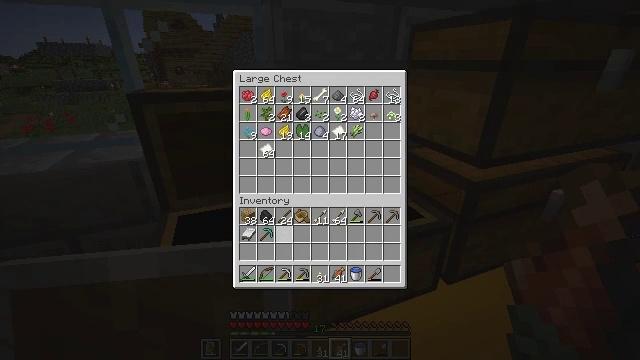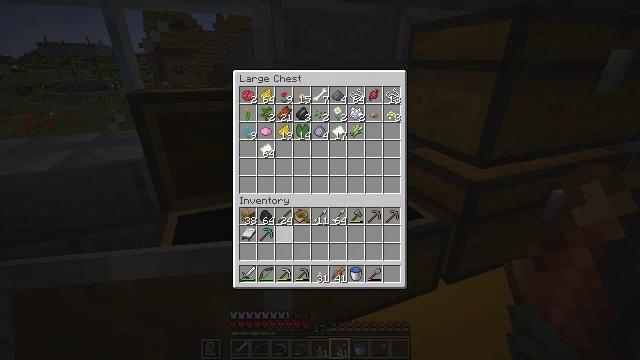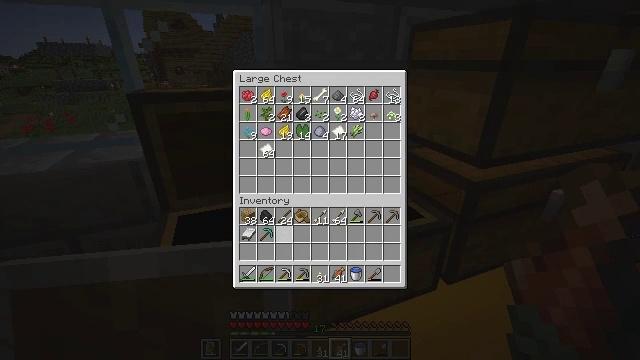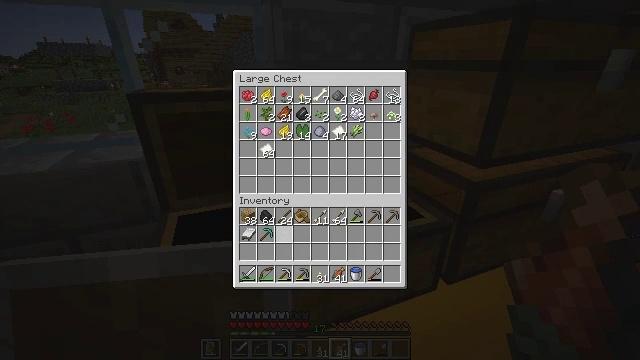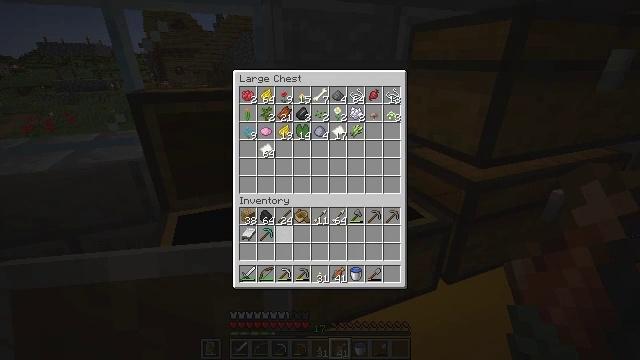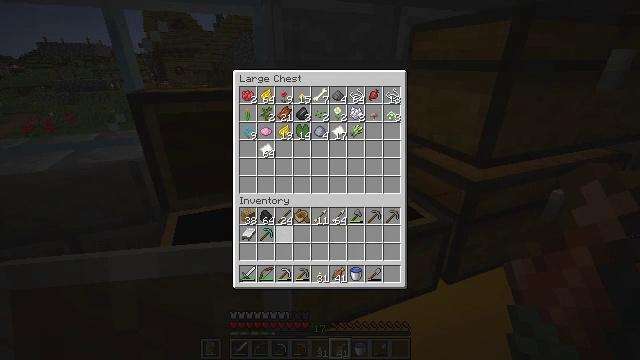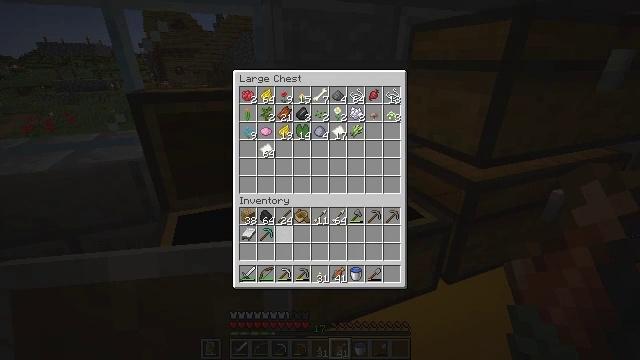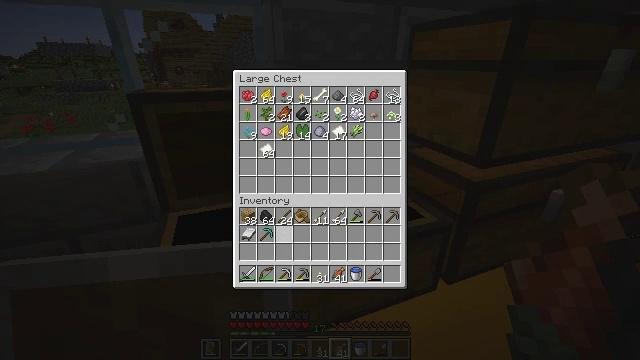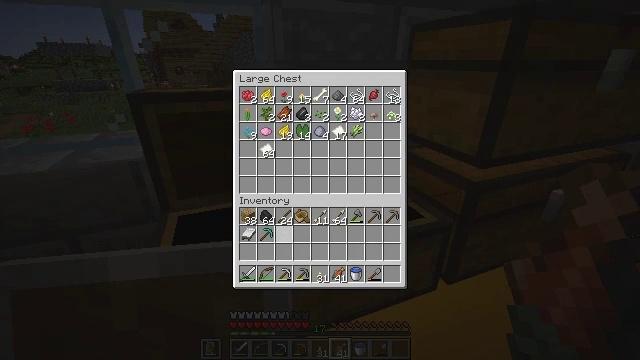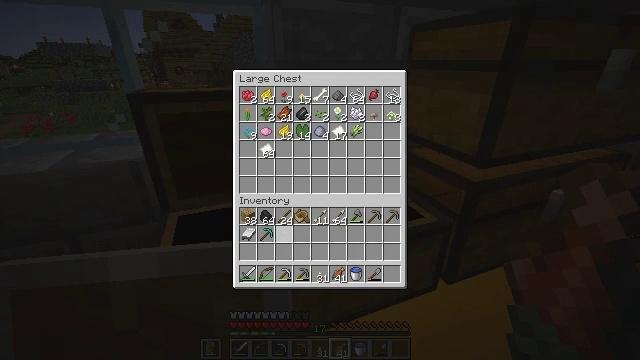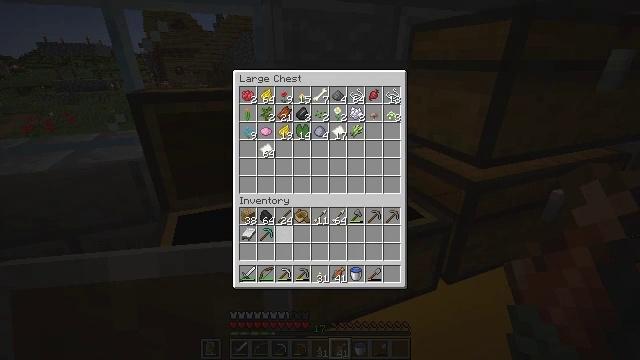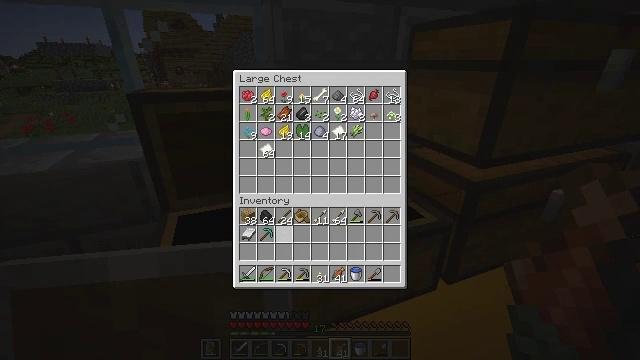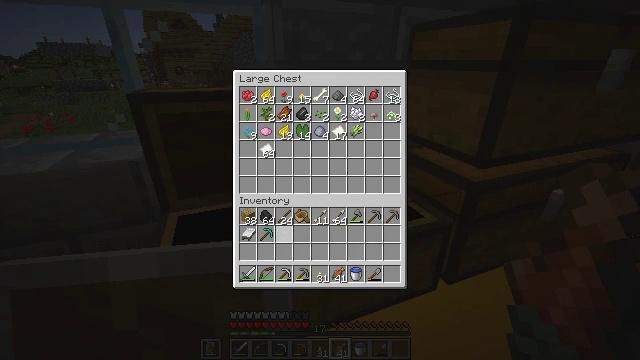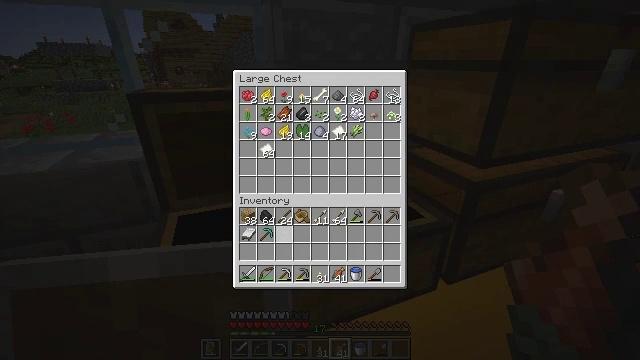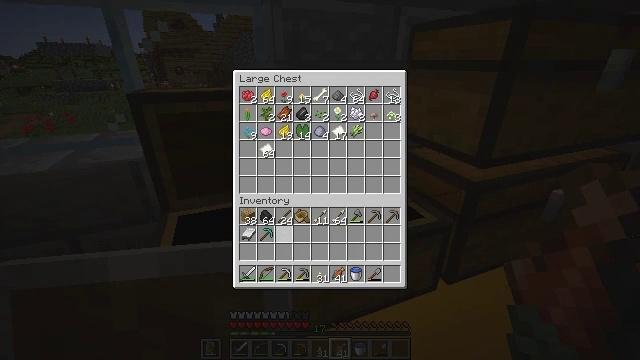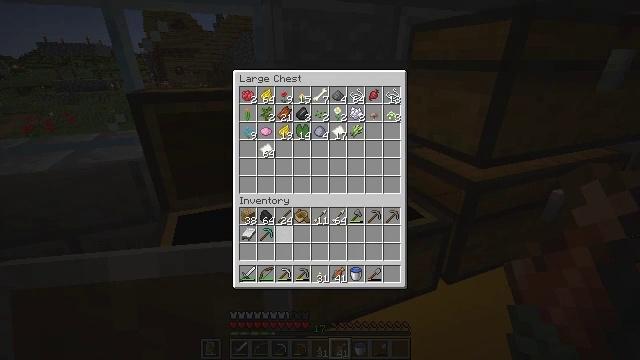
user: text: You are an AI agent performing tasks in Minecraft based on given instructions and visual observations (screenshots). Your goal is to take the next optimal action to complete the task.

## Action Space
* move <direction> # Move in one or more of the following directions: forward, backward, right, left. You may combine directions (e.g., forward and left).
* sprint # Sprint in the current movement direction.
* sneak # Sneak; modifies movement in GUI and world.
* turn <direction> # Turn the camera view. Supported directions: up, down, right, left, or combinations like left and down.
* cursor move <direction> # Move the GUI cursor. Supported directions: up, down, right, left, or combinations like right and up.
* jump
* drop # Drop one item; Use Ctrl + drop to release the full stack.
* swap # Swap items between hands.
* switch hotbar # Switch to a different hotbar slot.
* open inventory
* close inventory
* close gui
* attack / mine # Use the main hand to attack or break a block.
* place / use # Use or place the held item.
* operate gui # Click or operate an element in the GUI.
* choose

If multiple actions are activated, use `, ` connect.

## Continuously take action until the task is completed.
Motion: motion action
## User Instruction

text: Hunt a salmon.
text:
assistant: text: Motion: no_op
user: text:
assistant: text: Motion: no_op
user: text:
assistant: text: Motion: no_op
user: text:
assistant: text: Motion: no_op
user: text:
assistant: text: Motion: no_op
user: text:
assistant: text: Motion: no_op
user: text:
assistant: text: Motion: no_op
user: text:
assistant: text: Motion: no_op
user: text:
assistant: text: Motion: no_op
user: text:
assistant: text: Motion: no_op
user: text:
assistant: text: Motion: no_op
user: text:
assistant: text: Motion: no_op
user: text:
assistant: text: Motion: no_op
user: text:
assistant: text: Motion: no_op
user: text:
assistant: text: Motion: no_op
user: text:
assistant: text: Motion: no_op
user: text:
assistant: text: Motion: no_op
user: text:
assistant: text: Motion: no_op
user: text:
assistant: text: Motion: no_op
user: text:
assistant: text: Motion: no_op
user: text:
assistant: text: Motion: no_op
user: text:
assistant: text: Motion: no_op
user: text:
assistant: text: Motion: no_op
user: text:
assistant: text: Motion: no_op
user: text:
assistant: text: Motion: no_op
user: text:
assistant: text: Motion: no_op
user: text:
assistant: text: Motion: no_op
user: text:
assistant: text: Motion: no_op
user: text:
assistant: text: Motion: no_op
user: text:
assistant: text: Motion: no_op